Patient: sex M, age 49
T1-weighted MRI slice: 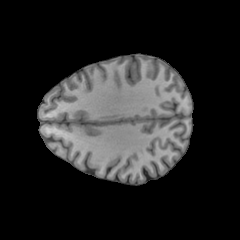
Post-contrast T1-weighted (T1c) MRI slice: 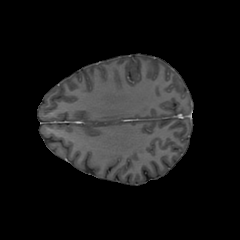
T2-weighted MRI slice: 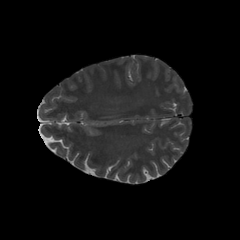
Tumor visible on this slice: no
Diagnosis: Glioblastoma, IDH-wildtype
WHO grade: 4